Interaction volume radius: 10 \u00c5
Interaction volume height: 30 \u00c5
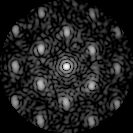
Disorder parameter: 0.4435